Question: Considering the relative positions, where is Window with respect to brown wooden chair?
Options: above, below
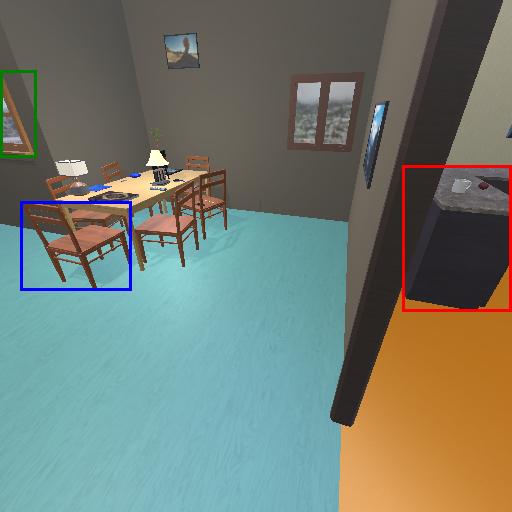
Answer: above